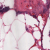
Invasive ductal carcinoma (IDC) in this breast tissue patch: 0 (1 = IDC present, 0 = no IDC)